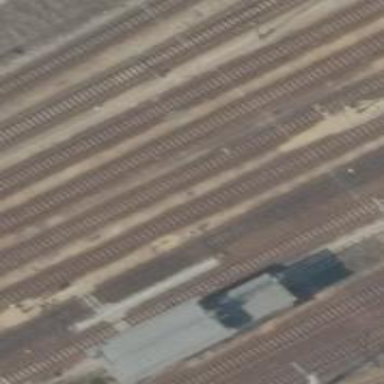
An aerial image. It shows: Railway switch.